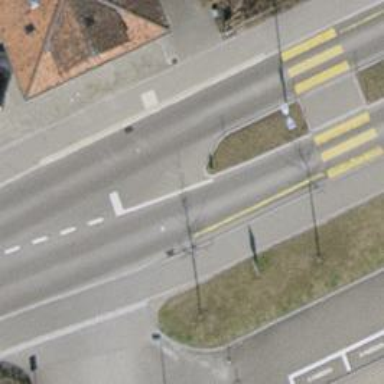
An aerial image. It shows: Public transport stop position.